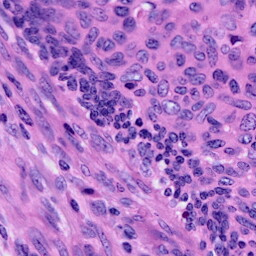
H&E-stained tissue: Cervix